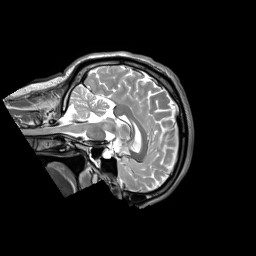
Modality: T2w
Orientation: sagittal
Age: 40
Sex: male
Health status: ill
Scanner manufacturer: siemens
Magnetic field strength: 3 T
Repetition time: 2.8 s
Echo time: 0.326 s